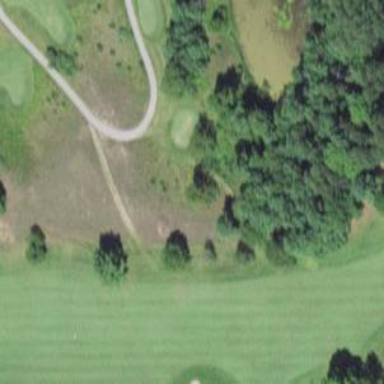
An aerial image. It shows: Grassy area designated as golf fairway.